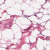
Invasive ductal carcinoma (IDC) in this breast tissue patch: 0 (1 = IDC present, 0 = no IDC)